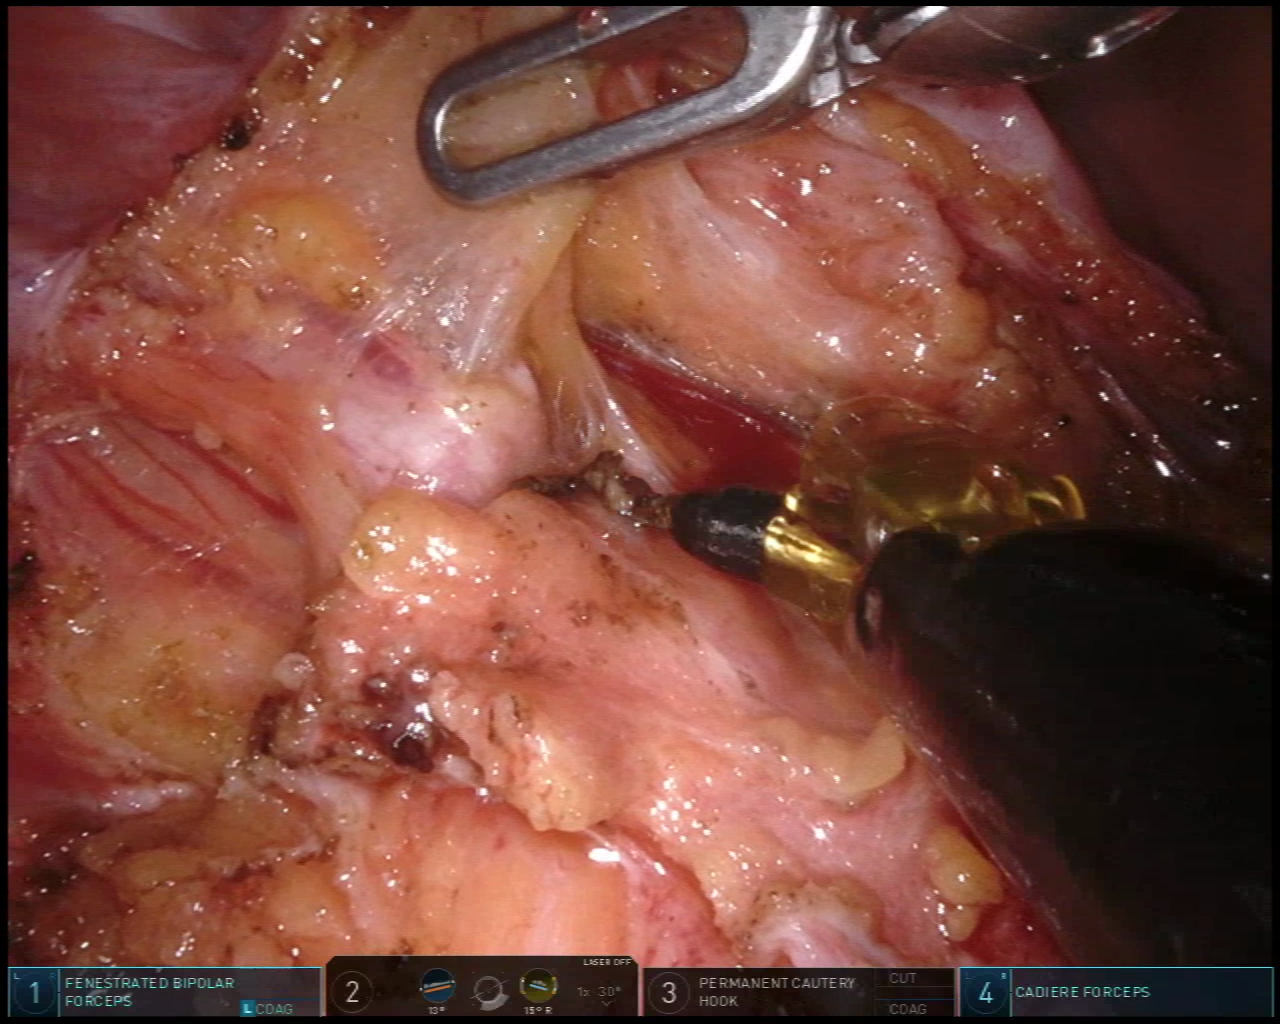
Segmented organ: ureter
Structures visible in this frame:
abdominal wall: yes
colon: no
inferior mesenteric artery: no
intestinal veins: no
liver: no
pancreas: no
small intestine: no
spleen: no
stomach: no
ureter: yes
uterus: no
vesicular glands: no